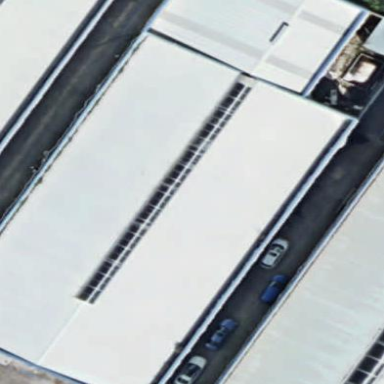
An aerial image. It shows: Warehouse.